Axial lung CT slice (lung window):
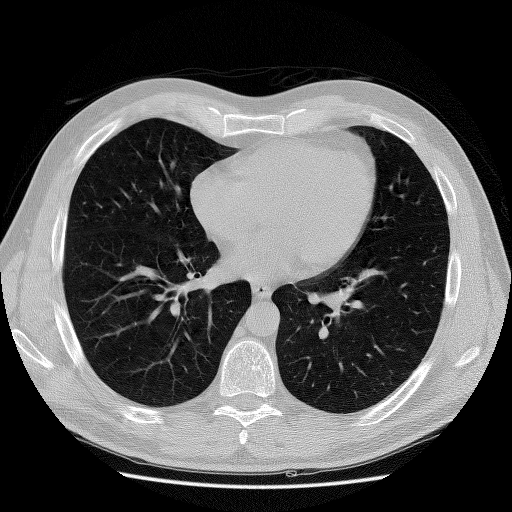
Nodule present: no